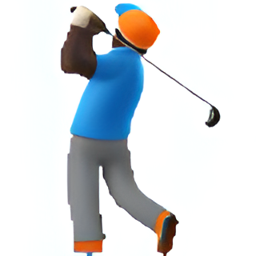
Name: golfer
Emoji: 🏌🏿
Group: People & Body
Sub-group: person-sport